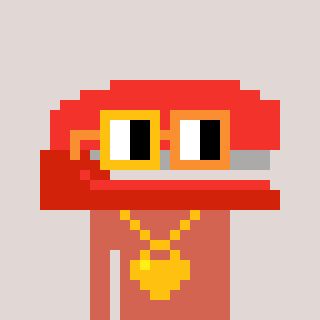
a pixel art character with square yellow and orange glasses, a stapler-shaped head and a peachy-colored body on a warm background